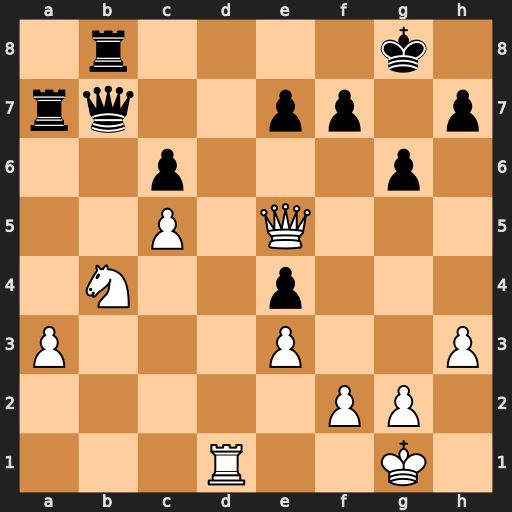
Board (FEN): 1r4k1/rq2pp1p/2p3p1/2P1Q3/1N2p3/P3P2P/5PP1/3R2K1
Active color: w
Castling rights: -
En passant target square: -
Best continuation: Nxc6 Rc8 Nxa7